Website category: book
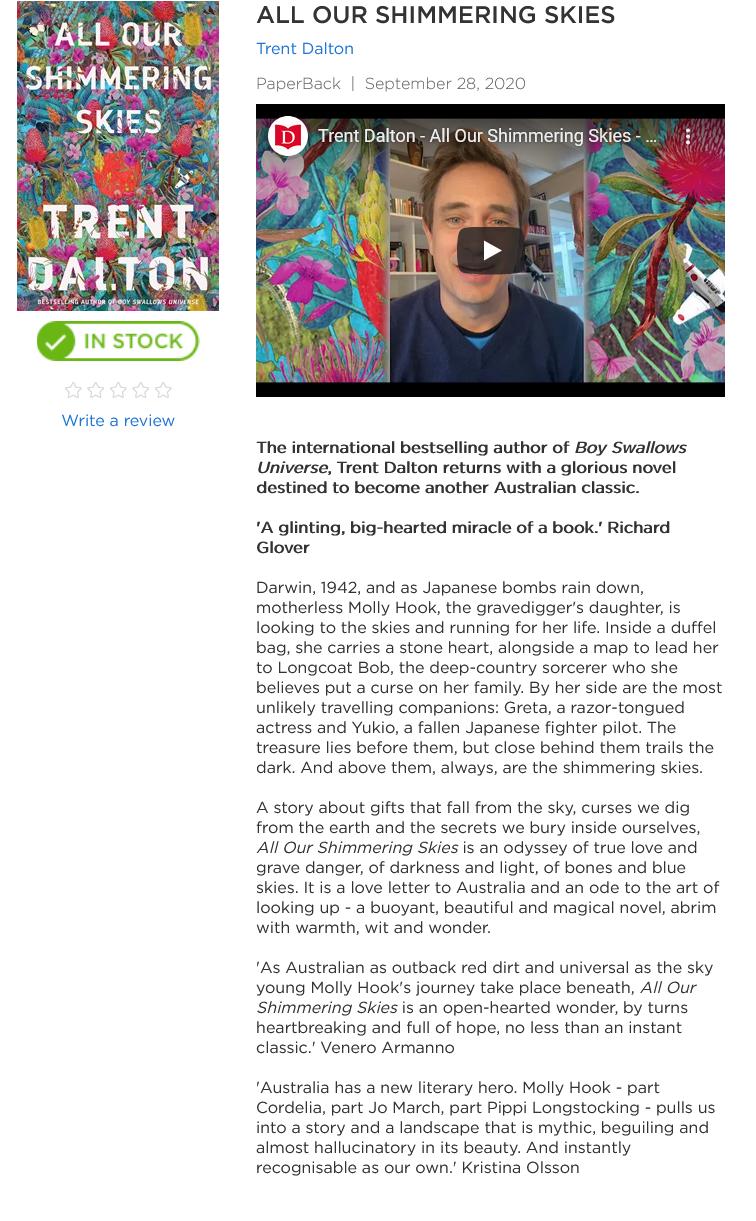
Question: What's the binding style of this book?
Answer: PaperBack

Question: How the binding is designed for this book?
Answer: PaperBack

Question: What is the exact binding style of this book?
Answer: PaperBack

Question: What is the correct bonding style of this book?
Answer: PaperBack

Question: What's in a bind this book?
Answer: PaperBack

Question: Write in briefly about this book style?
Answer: PaperBack

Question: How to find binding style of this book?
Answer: PaperBack

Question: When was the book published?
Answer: September 28, 2020

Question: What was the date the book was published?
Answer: September 28, 2020

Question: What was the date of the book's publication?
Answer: September 28, 2020

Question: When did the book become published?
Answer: September 28, 2020

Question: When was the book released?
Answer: September 28, 2020

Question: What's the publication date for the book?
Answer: September 28, 2020